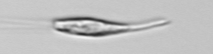
Label: Euglena